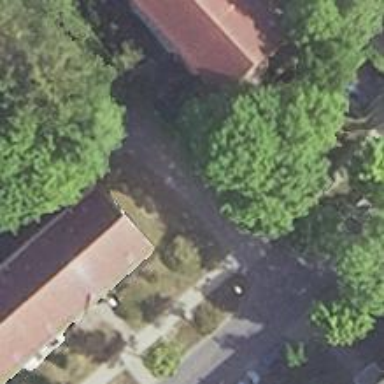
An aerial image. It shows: Residential road.